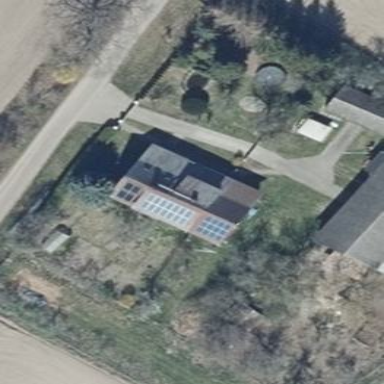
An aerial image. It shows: House with flat red roof.